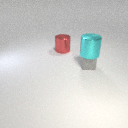
large cyan metal cylinder above small gray rubber cube